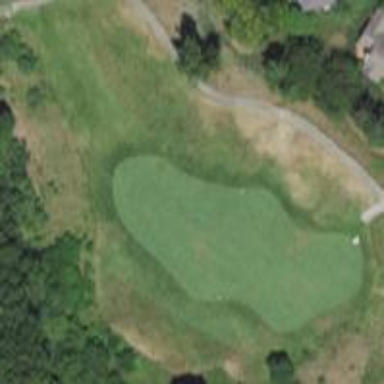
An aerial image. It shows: Rough area on grassy golf course.